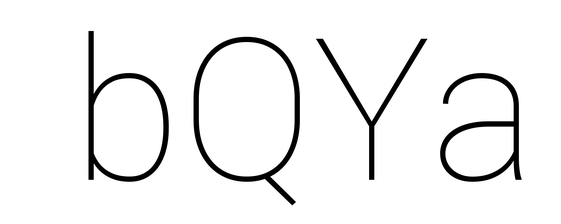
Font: Roboto_Thin